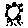
Label: sun